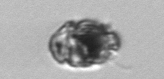
Label: Proterythropsis